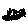
Label: bird